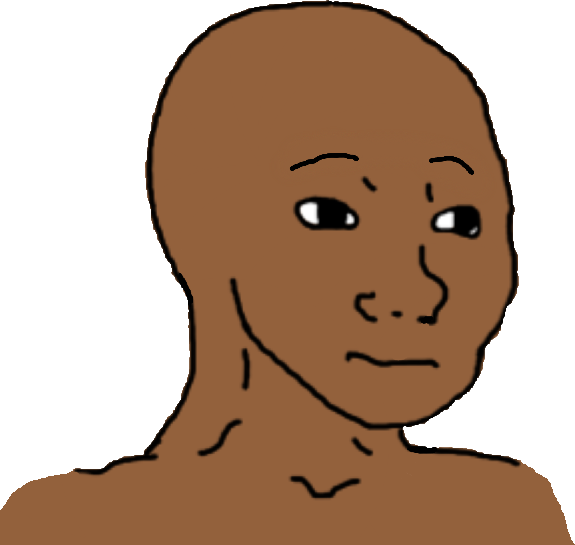
Label: 5_Blackjak